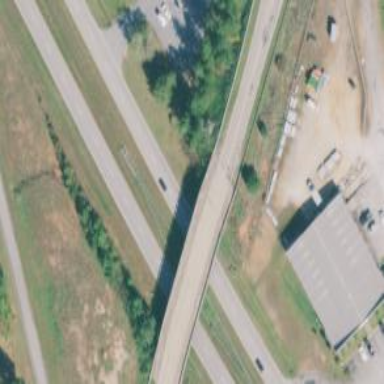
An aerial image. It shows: Tertiary road with bridge.